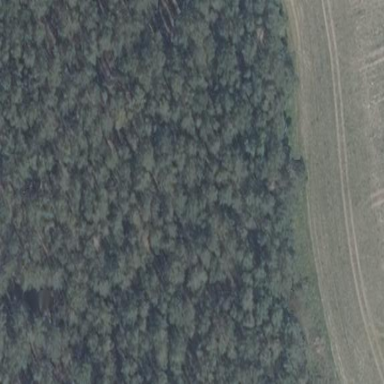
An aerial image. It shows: Forest area.